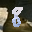
Label: 8